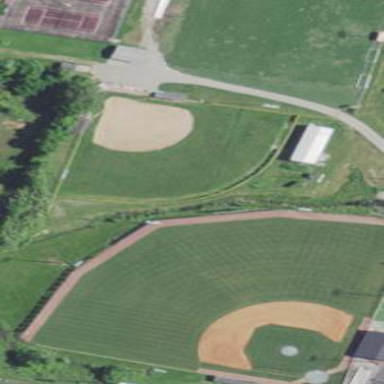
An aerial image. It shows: Baseball pitch for leisure land activities.